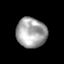
Tissue: lung
Cell type: Epithelial cells
Senescence score: 0.1598
Nuclear area (px): 868
Mean DAPI intensity: 165.975